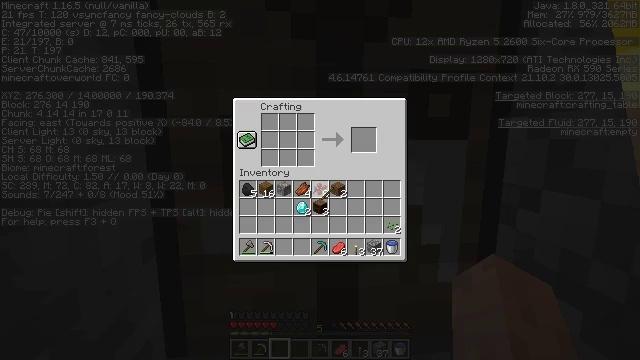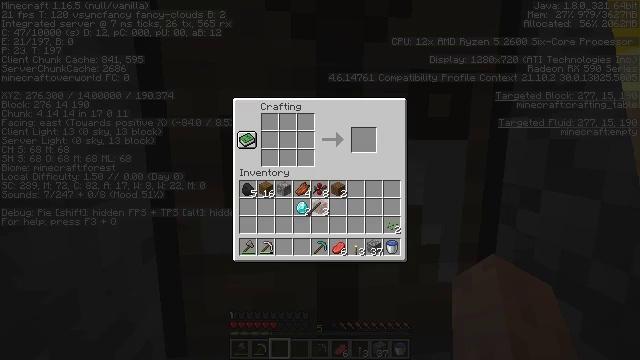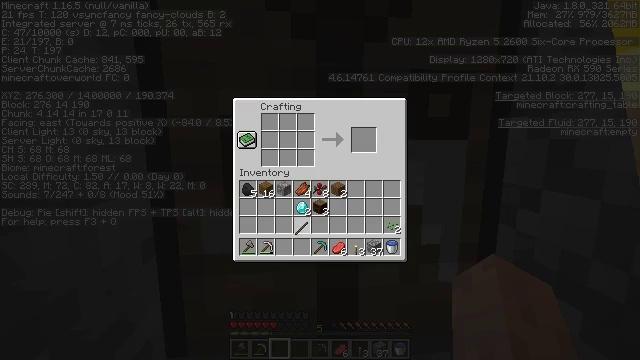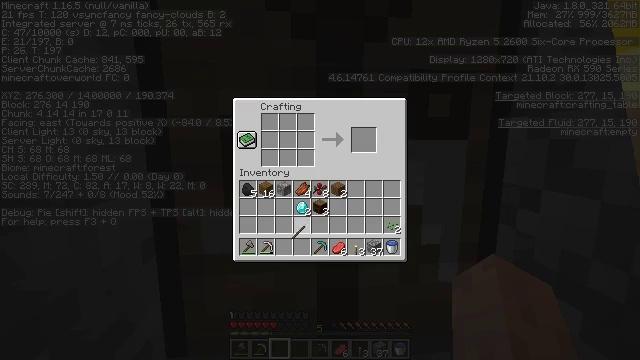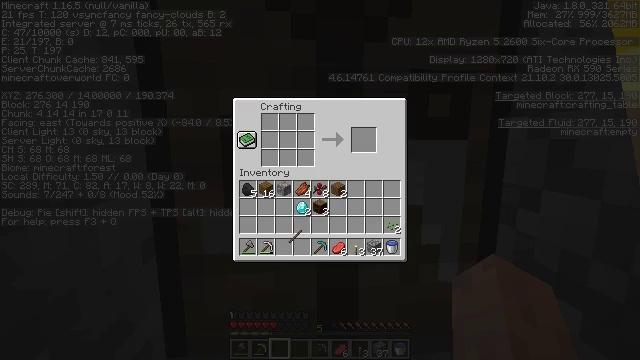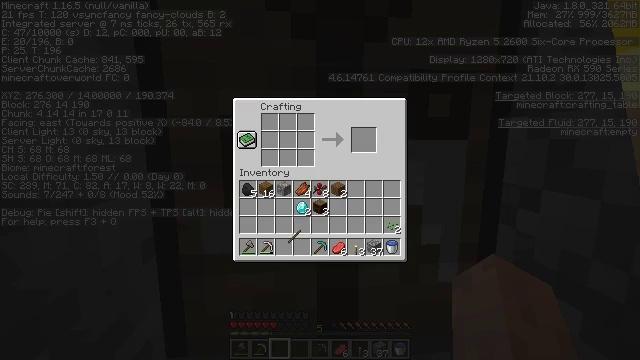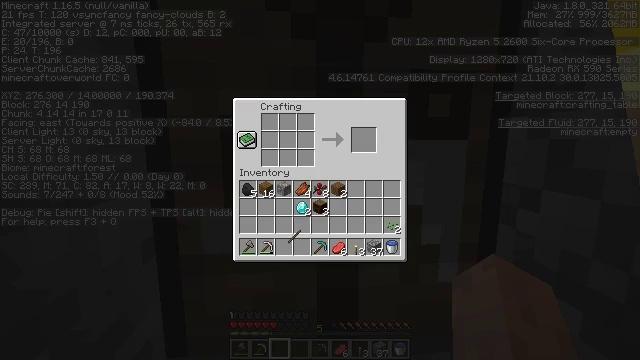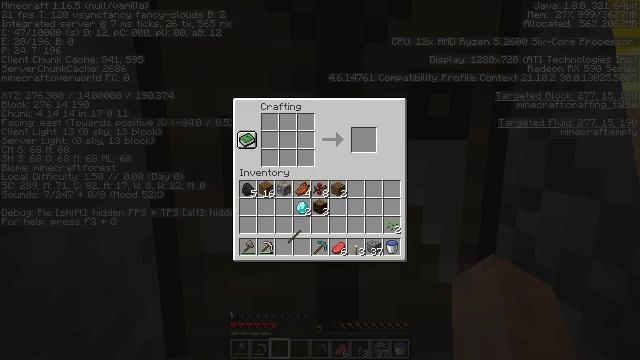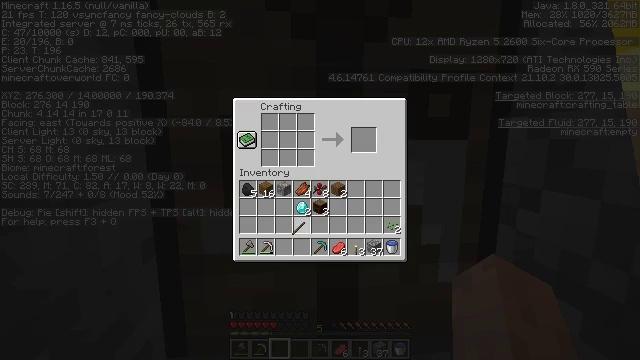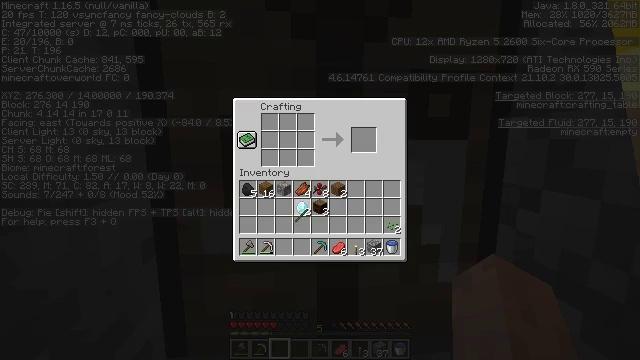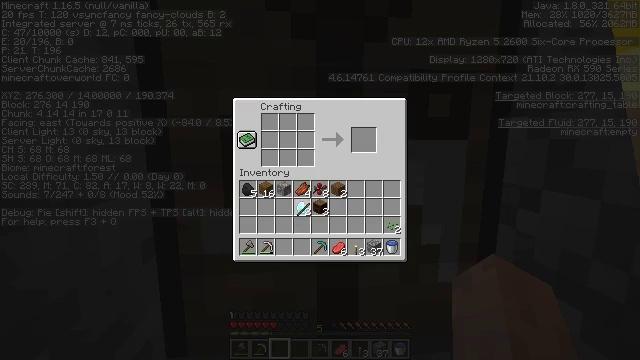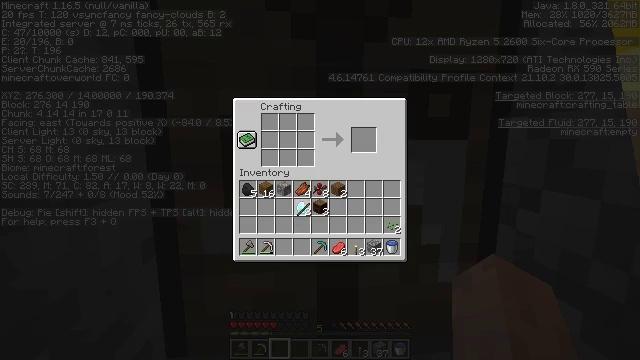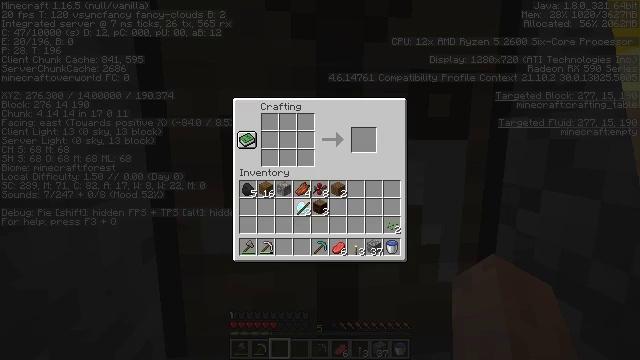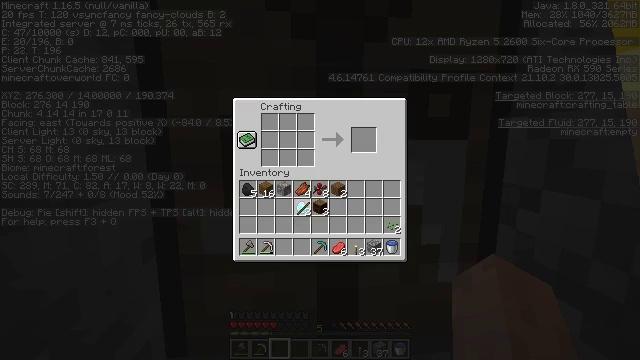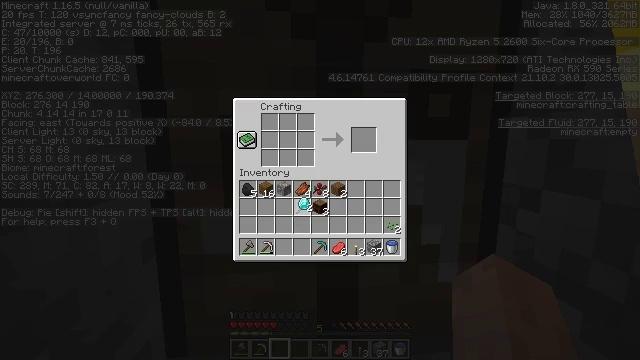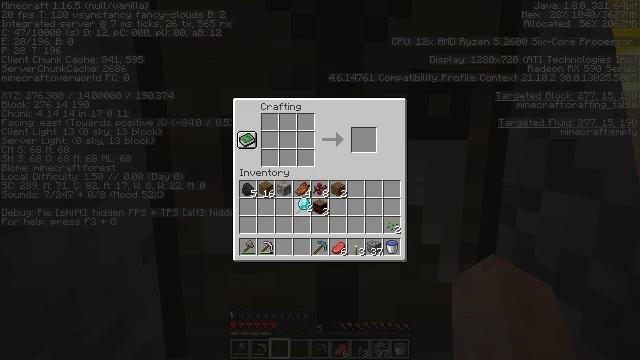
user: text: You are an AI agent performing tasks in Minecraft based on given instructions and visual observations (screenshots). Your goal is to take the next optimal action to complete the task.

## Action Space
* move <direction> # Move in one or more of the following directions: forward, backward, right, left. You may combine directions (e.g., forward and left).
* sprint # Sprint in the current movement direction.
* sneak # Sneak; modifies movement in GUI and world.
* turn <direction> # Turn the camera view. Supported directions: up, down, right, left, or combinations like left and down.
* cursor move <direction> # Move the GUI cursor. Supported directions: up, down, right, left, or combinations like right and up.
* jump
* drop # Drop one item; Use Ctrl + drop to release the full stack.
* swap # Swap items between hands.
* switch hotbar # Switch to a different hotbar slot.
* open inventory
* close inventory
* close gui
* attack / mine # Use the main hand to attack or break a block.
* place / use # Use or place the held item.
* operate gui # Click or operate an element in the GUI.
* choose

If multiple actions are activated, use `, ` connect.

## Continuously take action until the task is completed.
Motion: motion action
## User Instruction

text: Craft a powerful diamond sword.
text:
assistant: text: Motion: sneak, cursor move left and down, open gui
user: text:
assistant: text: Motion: sneak, cursor move left and down
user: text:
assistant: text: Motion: no_op
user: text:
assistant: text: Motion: no_op
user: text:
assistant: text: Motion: operate gui
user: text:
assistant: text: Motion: operate gui
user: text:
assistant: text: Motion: no_op
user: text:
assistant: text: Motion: cursor move up
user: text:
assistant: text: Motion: cursor move up
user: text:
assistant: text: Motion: no_op
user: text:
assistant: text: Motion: no_op
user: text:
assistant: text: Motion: operate gui
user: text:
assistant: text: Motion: operate gui
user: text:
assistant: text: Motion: no_op
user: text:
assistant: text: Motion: no_op
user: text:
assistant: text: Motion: no_op
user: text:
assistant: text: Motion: no_op
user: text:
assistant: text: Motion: no_op
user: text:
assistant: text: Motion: no_op
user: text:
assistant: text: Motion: cursor move up
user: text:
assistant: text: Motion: cursor move up
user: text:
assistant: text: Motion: cursor move up
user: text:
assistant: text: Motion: no_op
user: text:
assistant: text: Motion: cursor move up
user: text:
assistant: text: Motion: choose
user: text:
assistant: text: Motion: choose
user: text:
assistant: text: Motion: choose
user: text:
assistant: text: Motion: choose
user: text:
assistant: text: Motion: choose
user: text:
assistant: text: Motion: choose